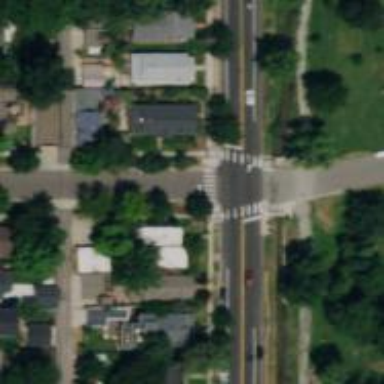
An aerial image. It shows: Crossing road.